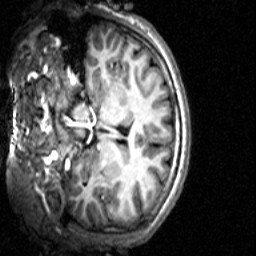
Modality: T1w
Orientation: coronal
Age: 22
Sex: male